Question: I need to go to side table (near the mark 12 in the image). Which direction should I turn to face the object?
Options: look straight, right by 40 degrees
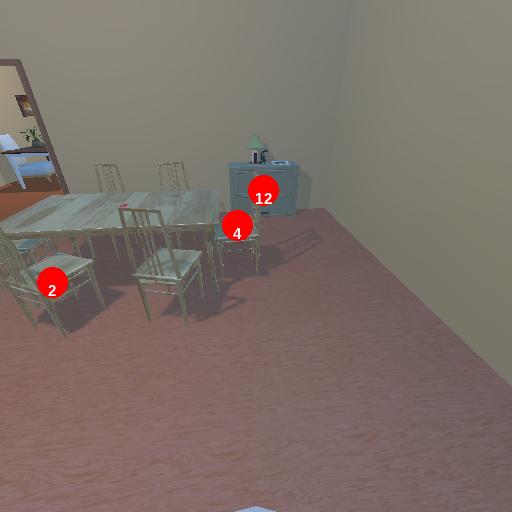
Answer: look straight